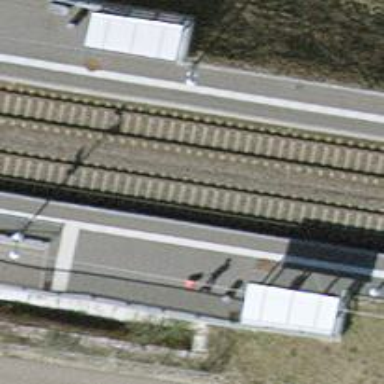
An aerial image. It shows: Stop position for public transport on the railway.